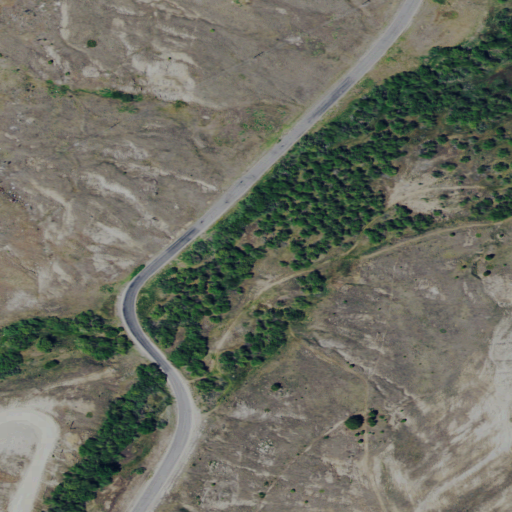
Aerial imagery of valley in Montana named Grove Gulch containing shrub, grassland, woody wetlands, open development, low intensity development, herbaceous wetlands, medium intensity development, and evergreen forest